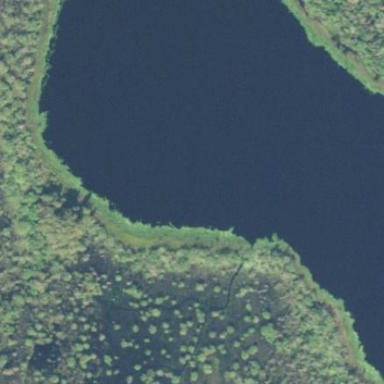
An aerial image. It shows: Marsh wetland.